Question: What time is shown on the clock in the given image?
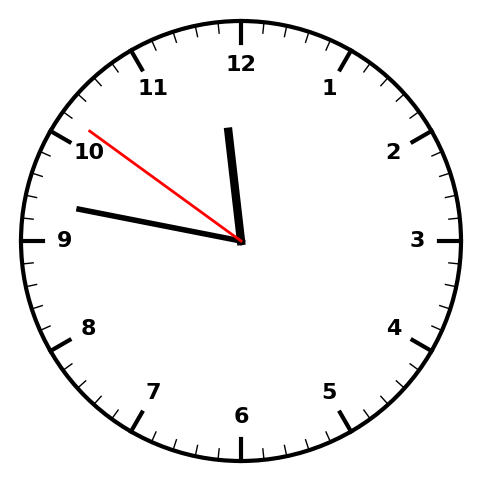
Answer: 11:46:51